Question: I am trying to set the width of the button in the 'lila' LinearLayout but I am getting it just like in the screenshot. How can I set the width for the button? I am facing another Problem the item number beside the checkboxes are a Little bit higher than the Level of the Checkbox. How can I configure that programmatically to set them to the same level ?
'''
private void createRadioButton(final ArrayList<Integer> items) {
final LinearLayout ll = (LinearLayout) findViewById(R.id.lila);
for (int i = 0; i < items.size(); i++) {
CheckBox cb = new CheckBox(this);
cb.setText(items.get(i) + "
");
cb.setId(i + 10);
ll.addView(cb);
}
Button btn = new Button(this);
btn.setText("submit");
// With this line below I am not getting the button displayed.
//btn.setLayoutParams(new LinearLayout.LayoutParams(10, 40));
ll.addView(btn);
}
'''
Screenshot:

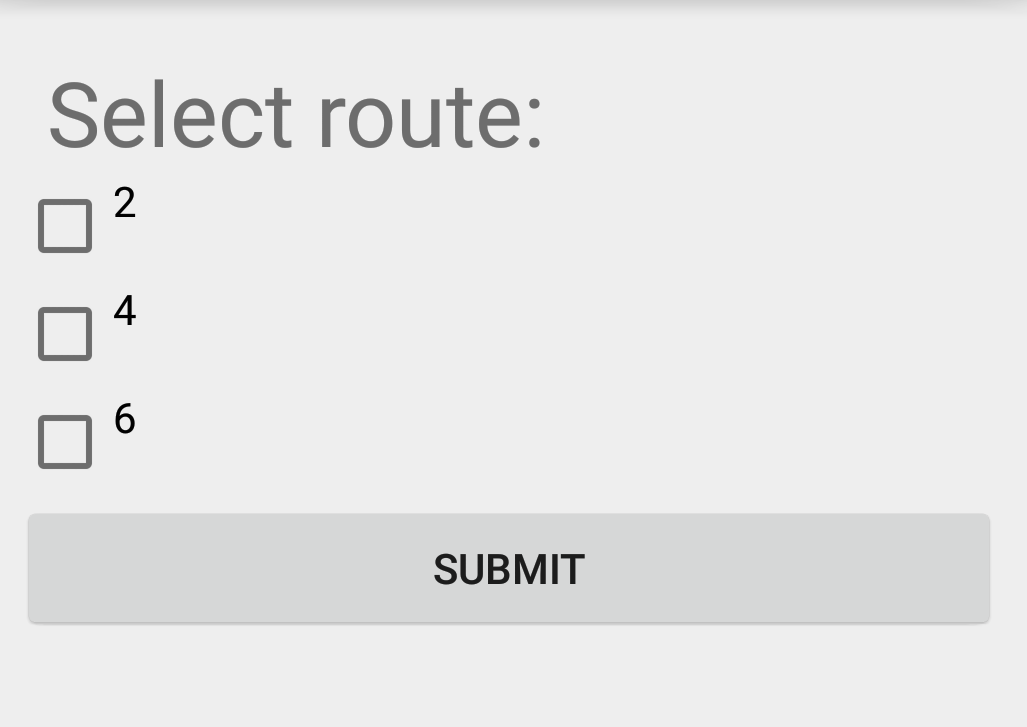
Answer: About number displayed higher than checkbox.
In your code 'cb.setText(items.get(i) + "
");' you are putting new line, so next to checkbox is diplayed number AND new line